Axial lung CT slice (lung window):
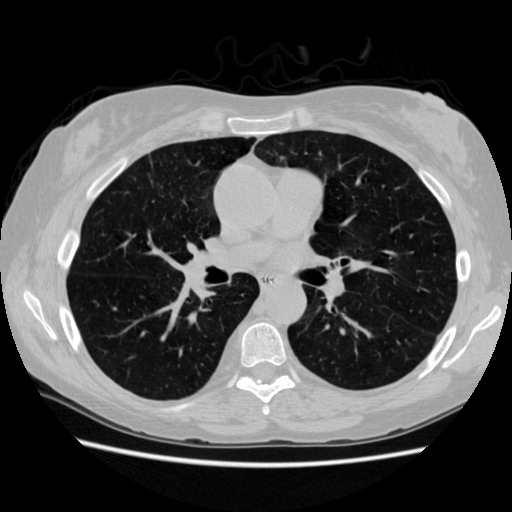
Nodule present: no